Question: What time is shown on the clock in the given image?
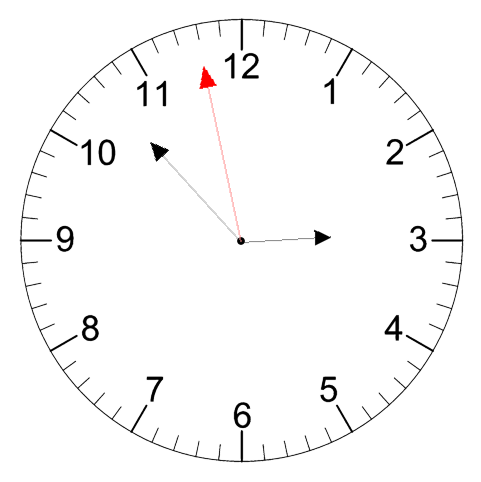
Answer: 02:52:58